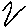
Label: zigzag